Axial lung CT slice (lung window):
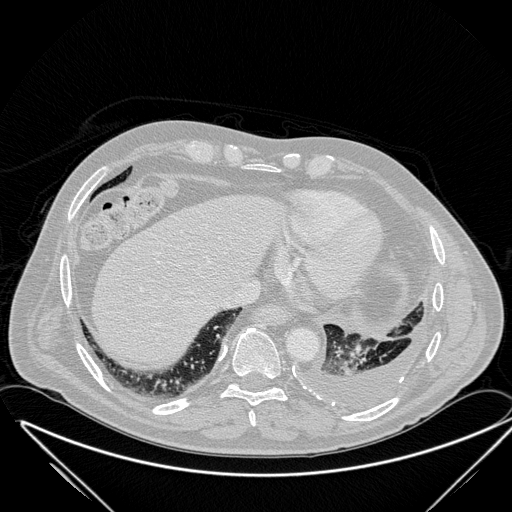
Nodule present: no